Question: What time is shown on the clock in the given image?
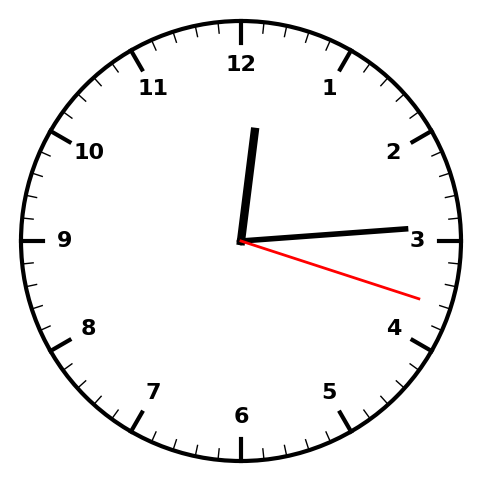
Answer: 12:14:18